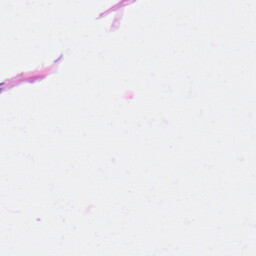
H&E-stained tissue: Heart